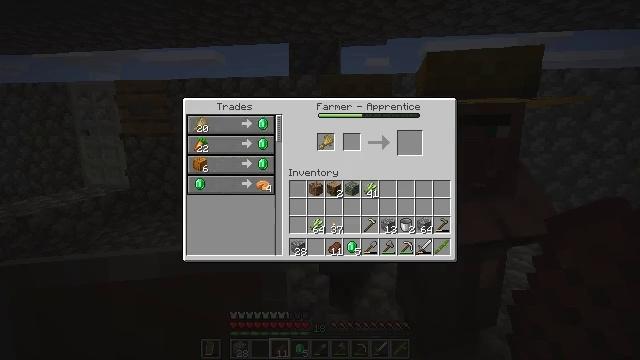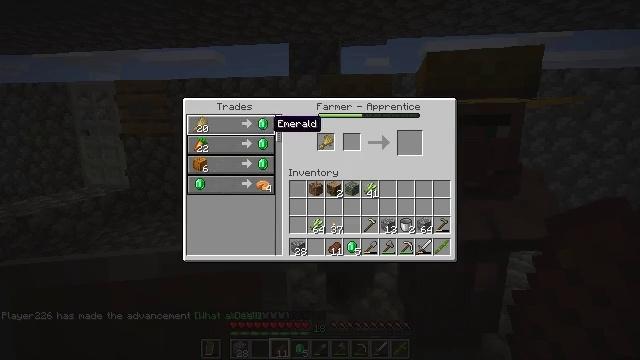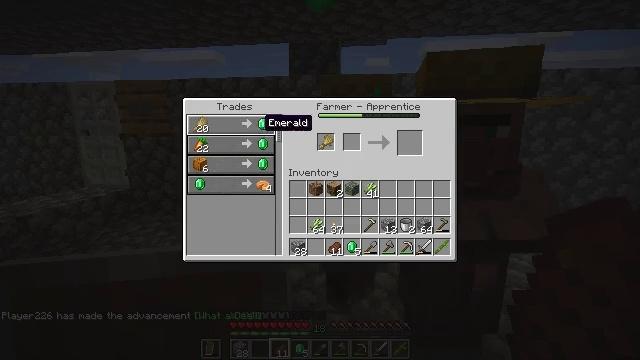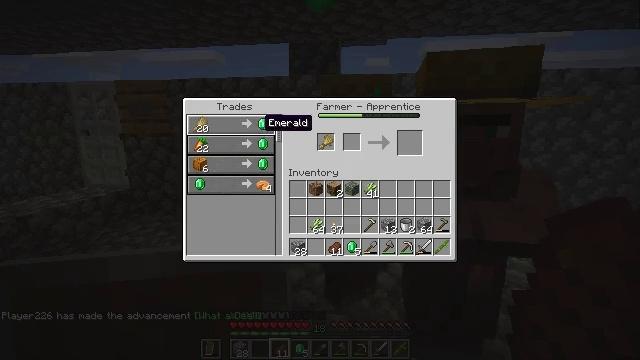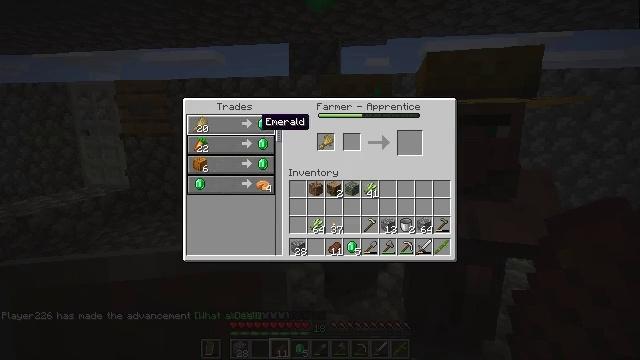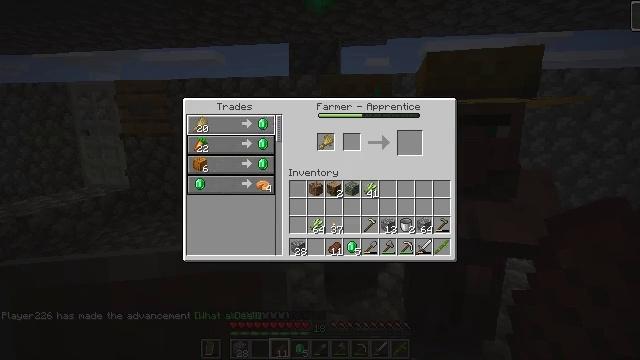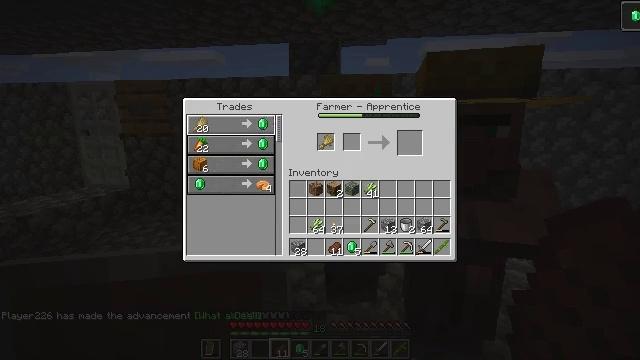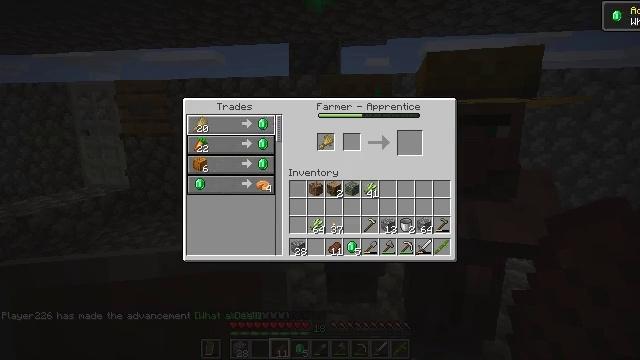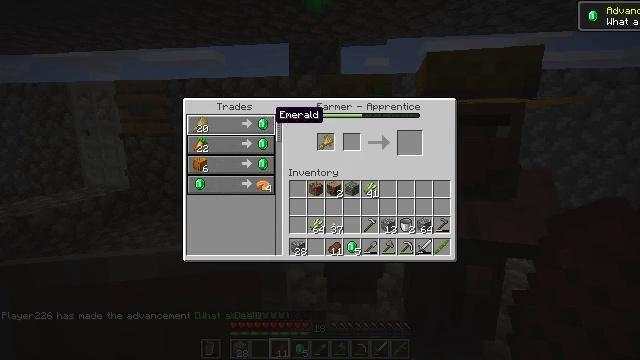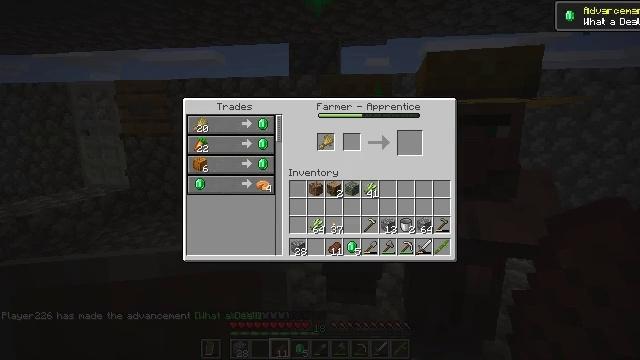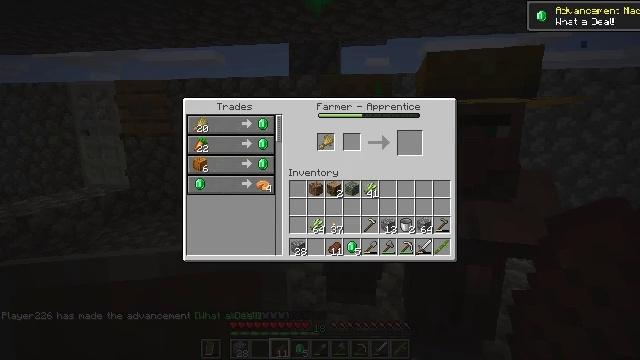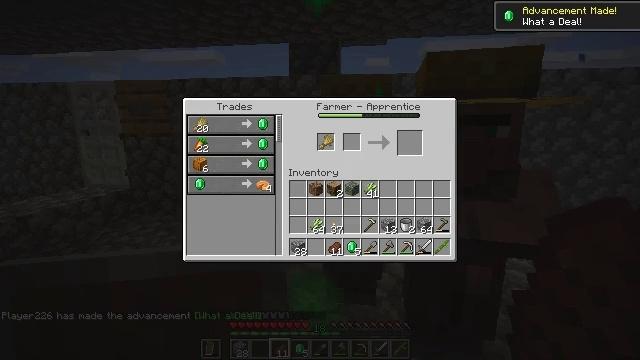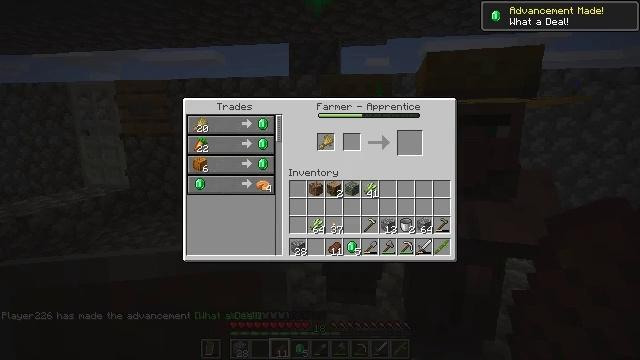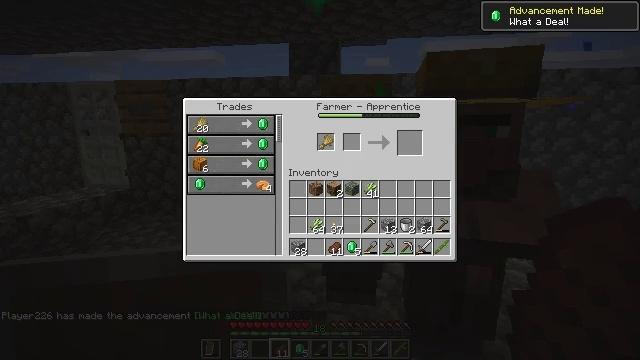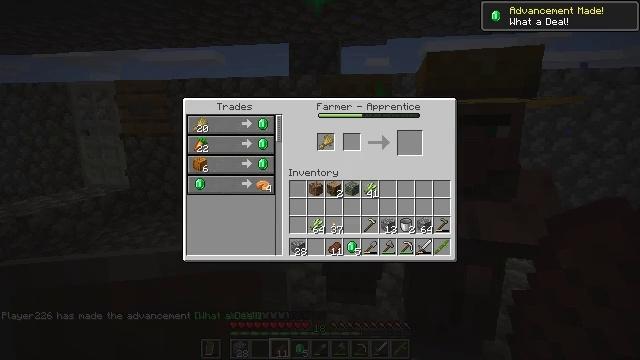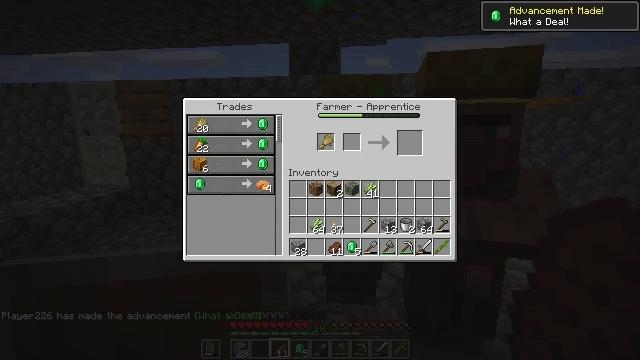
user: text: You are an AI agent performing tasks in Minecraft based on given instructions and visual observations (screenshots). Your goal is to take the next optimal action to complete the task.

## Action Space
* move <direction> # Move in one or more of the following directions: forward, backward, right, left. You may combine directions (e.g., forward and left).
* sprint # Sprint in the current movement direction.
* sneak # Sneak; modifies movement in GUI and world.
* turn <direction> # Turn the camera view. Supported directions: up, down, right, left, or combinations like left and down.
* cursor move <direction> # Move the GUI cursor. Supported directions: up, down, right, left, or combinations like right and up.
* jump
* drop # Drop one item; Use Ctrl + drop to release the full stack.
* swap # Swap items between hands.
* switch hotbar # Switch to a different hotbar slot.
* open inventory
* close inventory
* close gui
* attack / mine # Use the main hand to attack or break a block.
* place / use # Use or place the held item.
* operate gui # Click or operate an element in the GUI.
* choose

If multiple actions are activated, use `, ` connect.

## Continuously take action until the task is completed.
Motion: motion action
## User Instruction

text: Hunt the villager.
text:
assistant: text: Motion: sneak, turn left
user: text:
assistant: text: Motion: sneak, turn left
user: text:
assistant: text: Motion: sneak
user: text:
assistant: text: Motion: sneak
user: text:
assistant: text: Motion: sneak
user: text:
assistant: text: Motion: sneak, attack / mine
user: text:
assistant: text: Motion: sneak, attack / mine
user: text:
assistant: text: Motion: sneak, turn right
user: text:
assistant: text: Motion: sneak, turn right
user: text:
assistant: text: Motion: sneak, turn right and down
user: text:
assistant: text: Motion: sneak, turn right and down
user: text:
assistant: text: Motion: sneak
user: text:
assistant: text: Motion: sneak
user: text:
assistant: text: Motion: sneak
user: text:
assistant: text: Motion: sneak
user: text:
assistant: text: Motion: sneak
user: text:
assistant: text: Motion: sneak
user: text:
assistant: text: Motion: sneak, turn left
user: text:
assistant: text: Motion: sneak, turn left
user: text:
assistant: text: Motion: sneak, turn left
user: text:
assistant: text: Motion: sneak
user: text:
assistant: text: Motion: sneak
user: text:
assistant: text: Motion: sneak
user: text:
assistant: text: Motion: sneak
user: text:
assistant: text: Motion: sneak
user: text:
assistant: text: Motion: sneak, use / place
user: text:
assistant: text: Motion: sneak
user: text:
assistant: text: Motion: sneak
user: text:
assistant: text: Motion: sneak
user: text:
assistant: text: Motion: sneak, open inventory